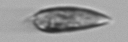
Label: Prorocentrum_triestinum